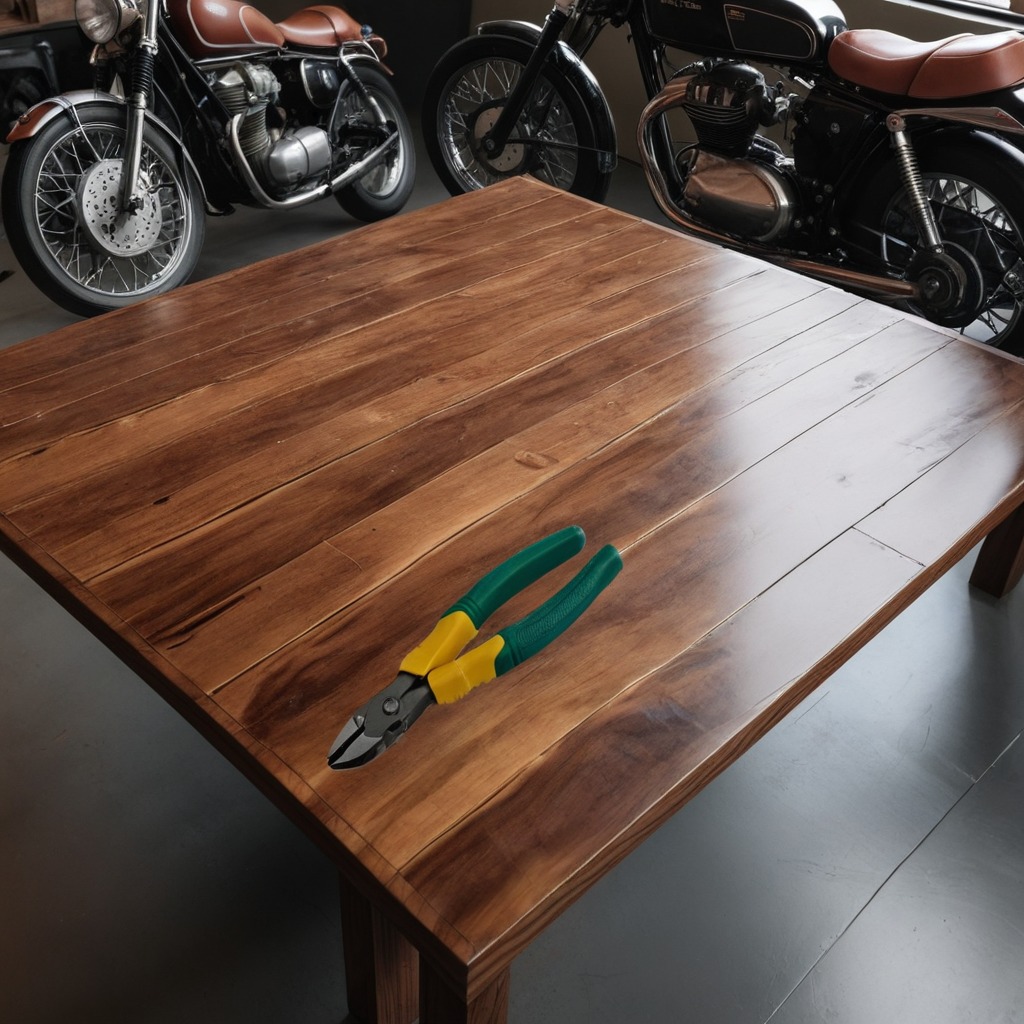
A plier is lying on the oil-spilled wooden table in a vintage motorcycle garage.